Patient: sex F, age 36
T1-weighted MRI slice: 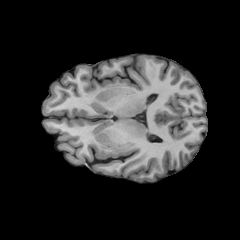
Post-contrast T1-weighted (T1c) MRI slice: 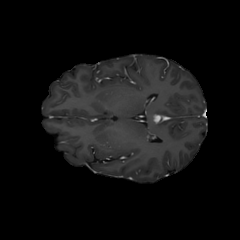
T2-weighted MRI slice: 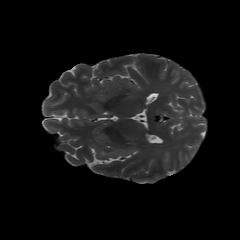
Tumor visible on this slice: no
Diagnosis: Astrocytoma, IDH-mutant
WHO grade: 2